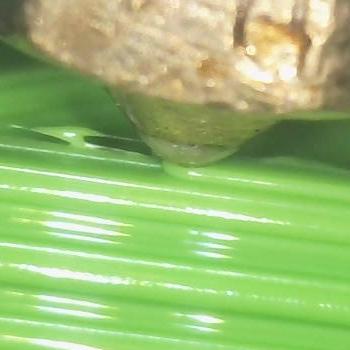
Flow rate: 188%